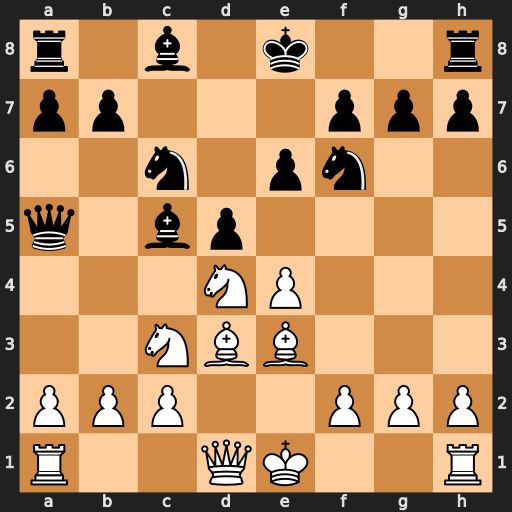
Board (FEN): r1b1k2r/pp3ppp/2n1pn2/q1bp4/3NP3/2NBB3/PPP2PPP/R2QK2R
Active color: w
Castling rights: KQkq
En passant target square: -
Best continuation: Nb3 Qxc3+ bxc3